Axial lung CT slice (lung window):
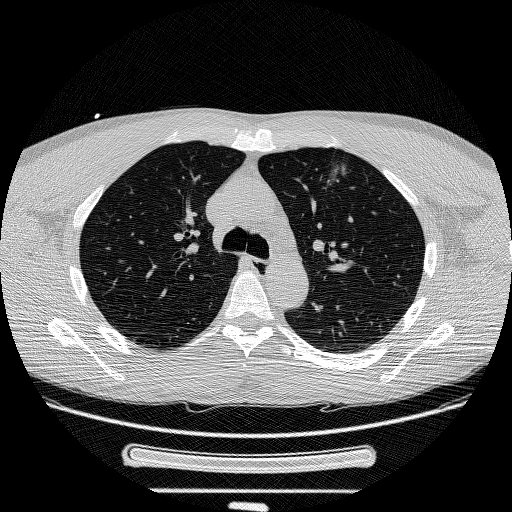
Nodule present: yes
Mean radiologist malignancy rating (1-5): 4.333